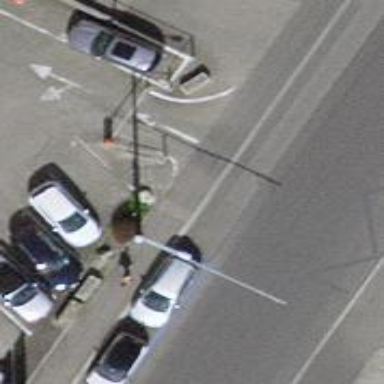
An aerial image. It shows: Lift gate barrier.